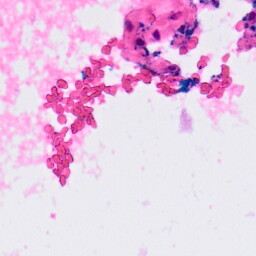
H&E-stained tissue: Lung